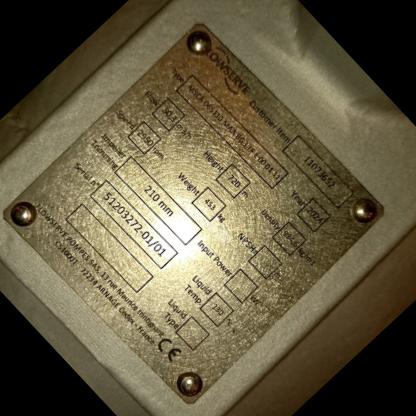
Klasa: tabliczka-znamionowa